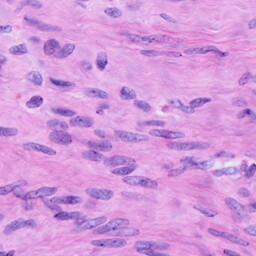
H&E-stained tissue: Cervix